Question: I am doing a join a some tables and want the result filtered on basis on an ENUM column in a table, which has values 0,1.
Here is the query.
'''
SELECT dpc.'id' AS parent_id,
dpc.'name' AS parent_name,
cp.'id' AS child_id,
cp.'name' AS child_name,
cp.'stub' AS stub,
cp.'active' AS active,
caf.'aspect_id' AS aspect_id,
am.'name' AS aspects,
GROUP_CONCAT( nfw.'aspect_values') AS aspect_childs
FROM 'category_parent' AS cp
JOIN 'deals_parent_cat' AS dpc ON cp.'parent_id' = dpc.'id'
JOIN 'category_aspect_filters' AS caf ON caf.'cat_id' = cp.'id'
JOIN 'aspect_master' AS am ON am.'id' = caf.'aspect_id'
LEFT JOIN 'navigation_filters_weightage' AS nfw ON nfw.'cat_id'= cp.'id'
AND nfw.'aspect_id' = am.'id' AND cp.'active'="1"
GROUP BY parent_id,child_id,aspect_id
ORDER BY parent_name,cp.'order',aspects
'''
I have put the condition in the query to return only those results which have 'cp.active="1"', still i am getting columns which have a value "0".
Here is the output:

Can you please help with what may be wrong in the query.
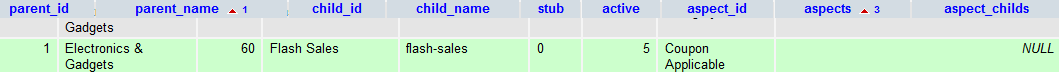
Answer: This is your query
'''
AND nfw.'aspect_id' = am.'id' AND cp.'active'="1"
'''
maybe try this one
'''
where nfw.'aspect_id' = am.'id' AND cp.'active'="1"
'''